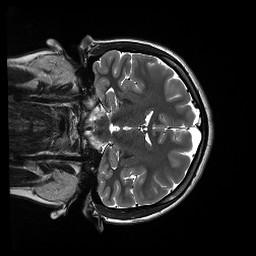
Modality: T2w
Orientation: coronal
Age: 20
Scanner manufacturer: siemens
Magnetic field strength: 3 T
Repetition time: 13.52 s
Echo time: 0.088 s